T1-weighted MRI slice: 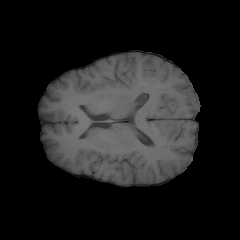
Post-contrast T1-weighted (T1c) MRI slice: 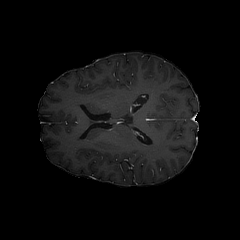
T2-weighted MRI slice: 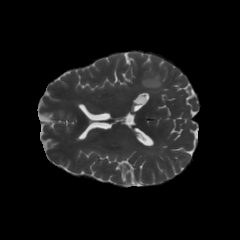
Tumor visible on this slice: yes